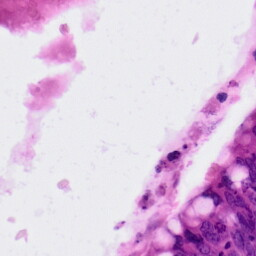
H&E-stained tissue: Colon